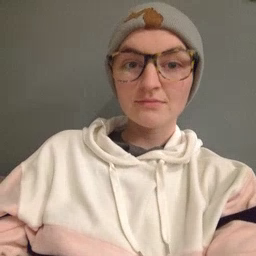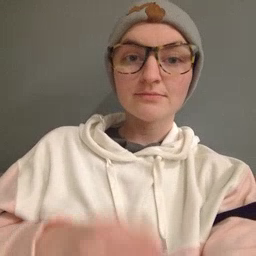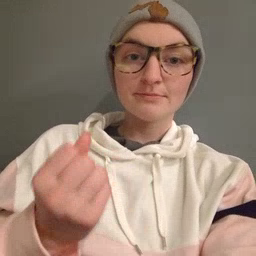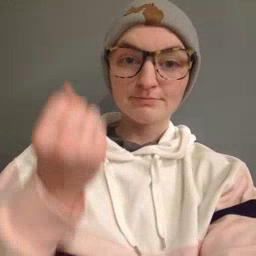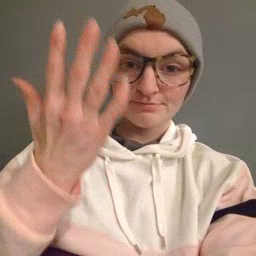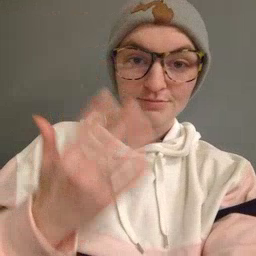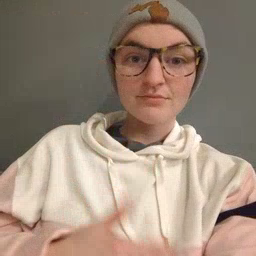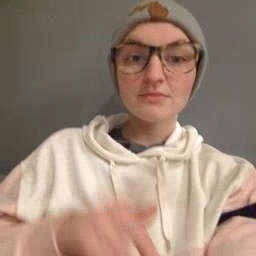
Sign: mitten